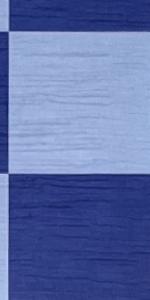
Label: Empty